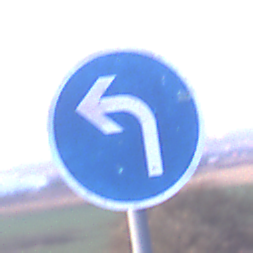
Verkehrszeichen: VorgeschriebeneFahrtrichtungLinks
Umgebung: Outdoor, Nature
Tageszeit: SunriseSunset
Wetter: Clear
Licht: Natural
Jahreszeit: NotSpecified
Kontrast: LowContrast